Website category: jobs
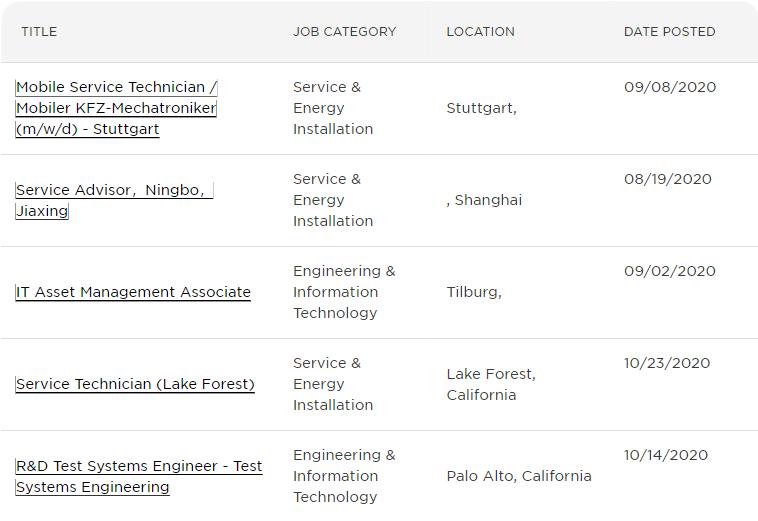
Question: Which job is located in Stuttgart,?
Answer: Mobile Service Technician / Mobiler KFZ-Mechatroniker (m/w/d) - Stuttgart

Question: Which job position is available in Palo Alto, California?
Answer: R&D Test Systems Engineer - Test Systems Engineering

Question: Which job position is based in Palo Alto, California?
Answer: R&D Test Systems Engineer - Test Systems Engineering

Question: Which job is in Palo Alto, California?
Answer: R&D Test Systems Engineer - Test Systems Engineering

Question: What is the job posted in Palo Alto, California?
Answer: R&D Test Systems Engineer - Test Systems Engineering

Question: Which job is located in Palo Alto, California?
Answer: R&D Test Systems Engineer - Test Systems Engineering